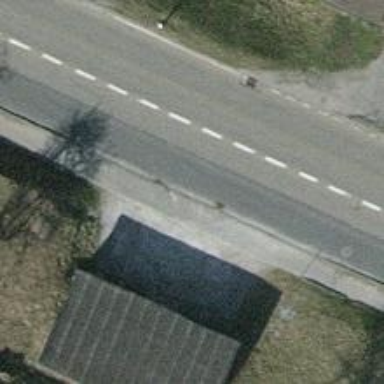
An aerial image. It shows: Bus stop with stop position for public transport.